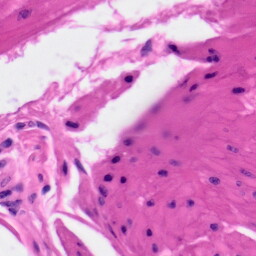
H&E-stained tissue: Skin